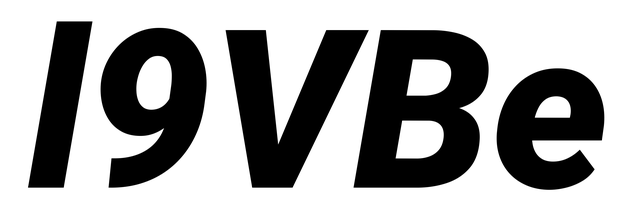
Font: Roboto-Italic_Black_Italic